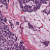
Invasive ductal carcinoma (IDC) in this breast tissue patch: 1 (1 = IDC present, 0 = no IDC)